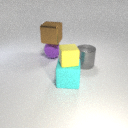
large brown metal cube to the left of small yellow rubber cube